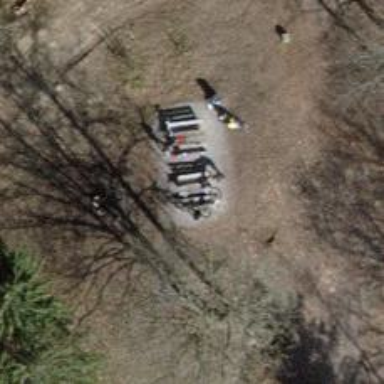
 featuring picnic tables within leisure land area."